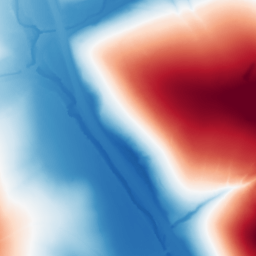
Category: trend_removal
Decomposition family: polynomial
Decomposition parameters: degree: 2
Upsampling method: bicubic_3x
Upsampling parameters: scale: 3
Upsampling scale: 3